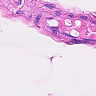
Metastatic tissue present: no